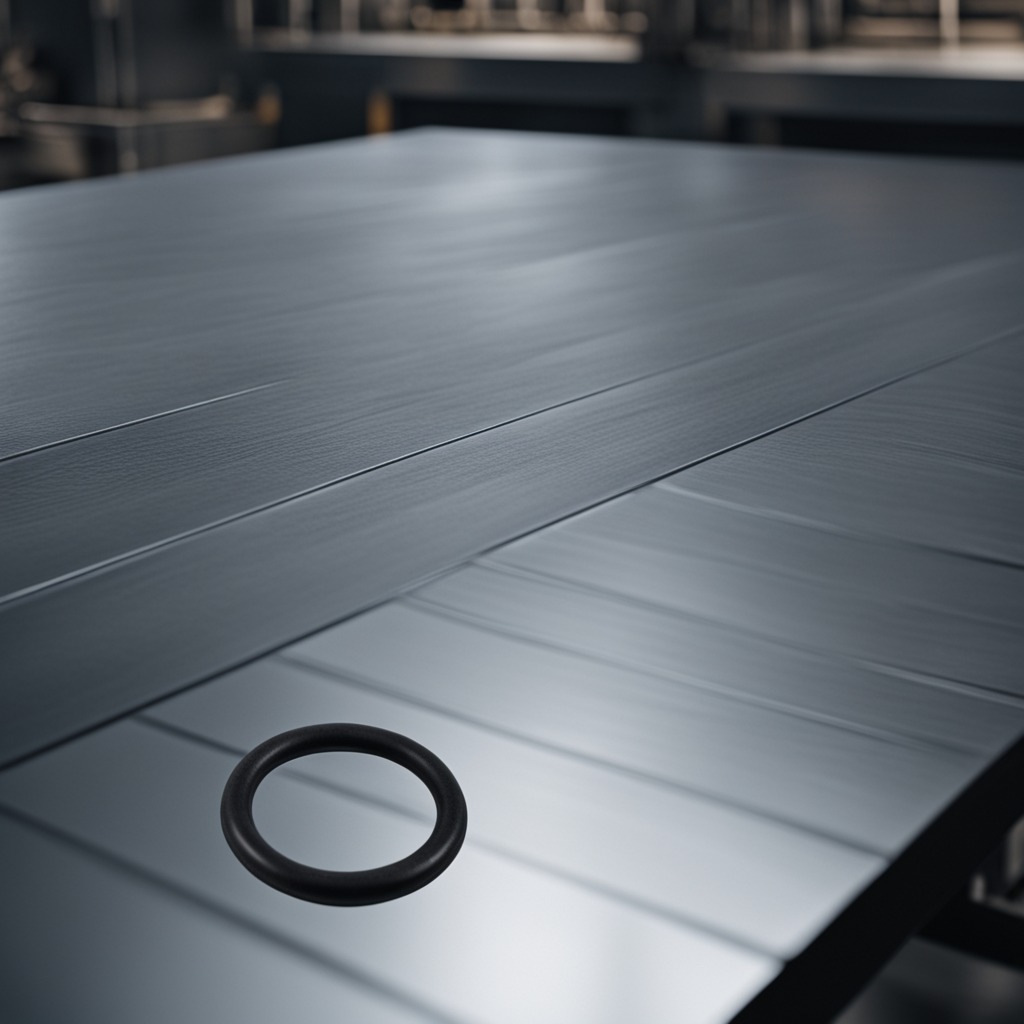
A rubber O-ring is lying on the cold steel table in a mining workshop.